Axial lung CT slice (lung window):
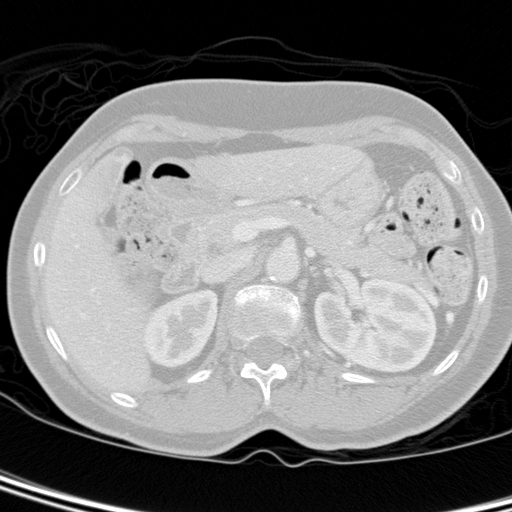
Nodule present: no